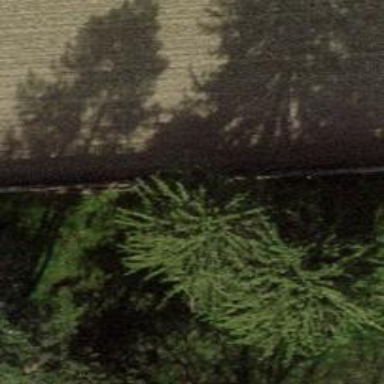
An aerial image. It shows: Evergreen tree with needle-leaved leaves.